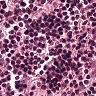
Metastatic tissue present: no